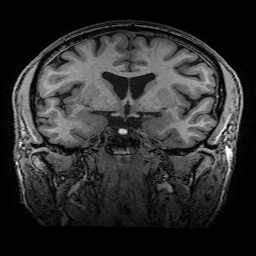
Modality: T1w
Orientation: sagittal
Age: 66
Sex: male
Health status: healthy
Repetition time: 2.53 s
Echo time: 0.0034 s